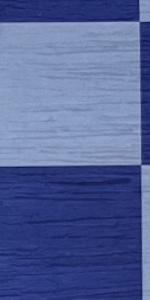
Label: Empty